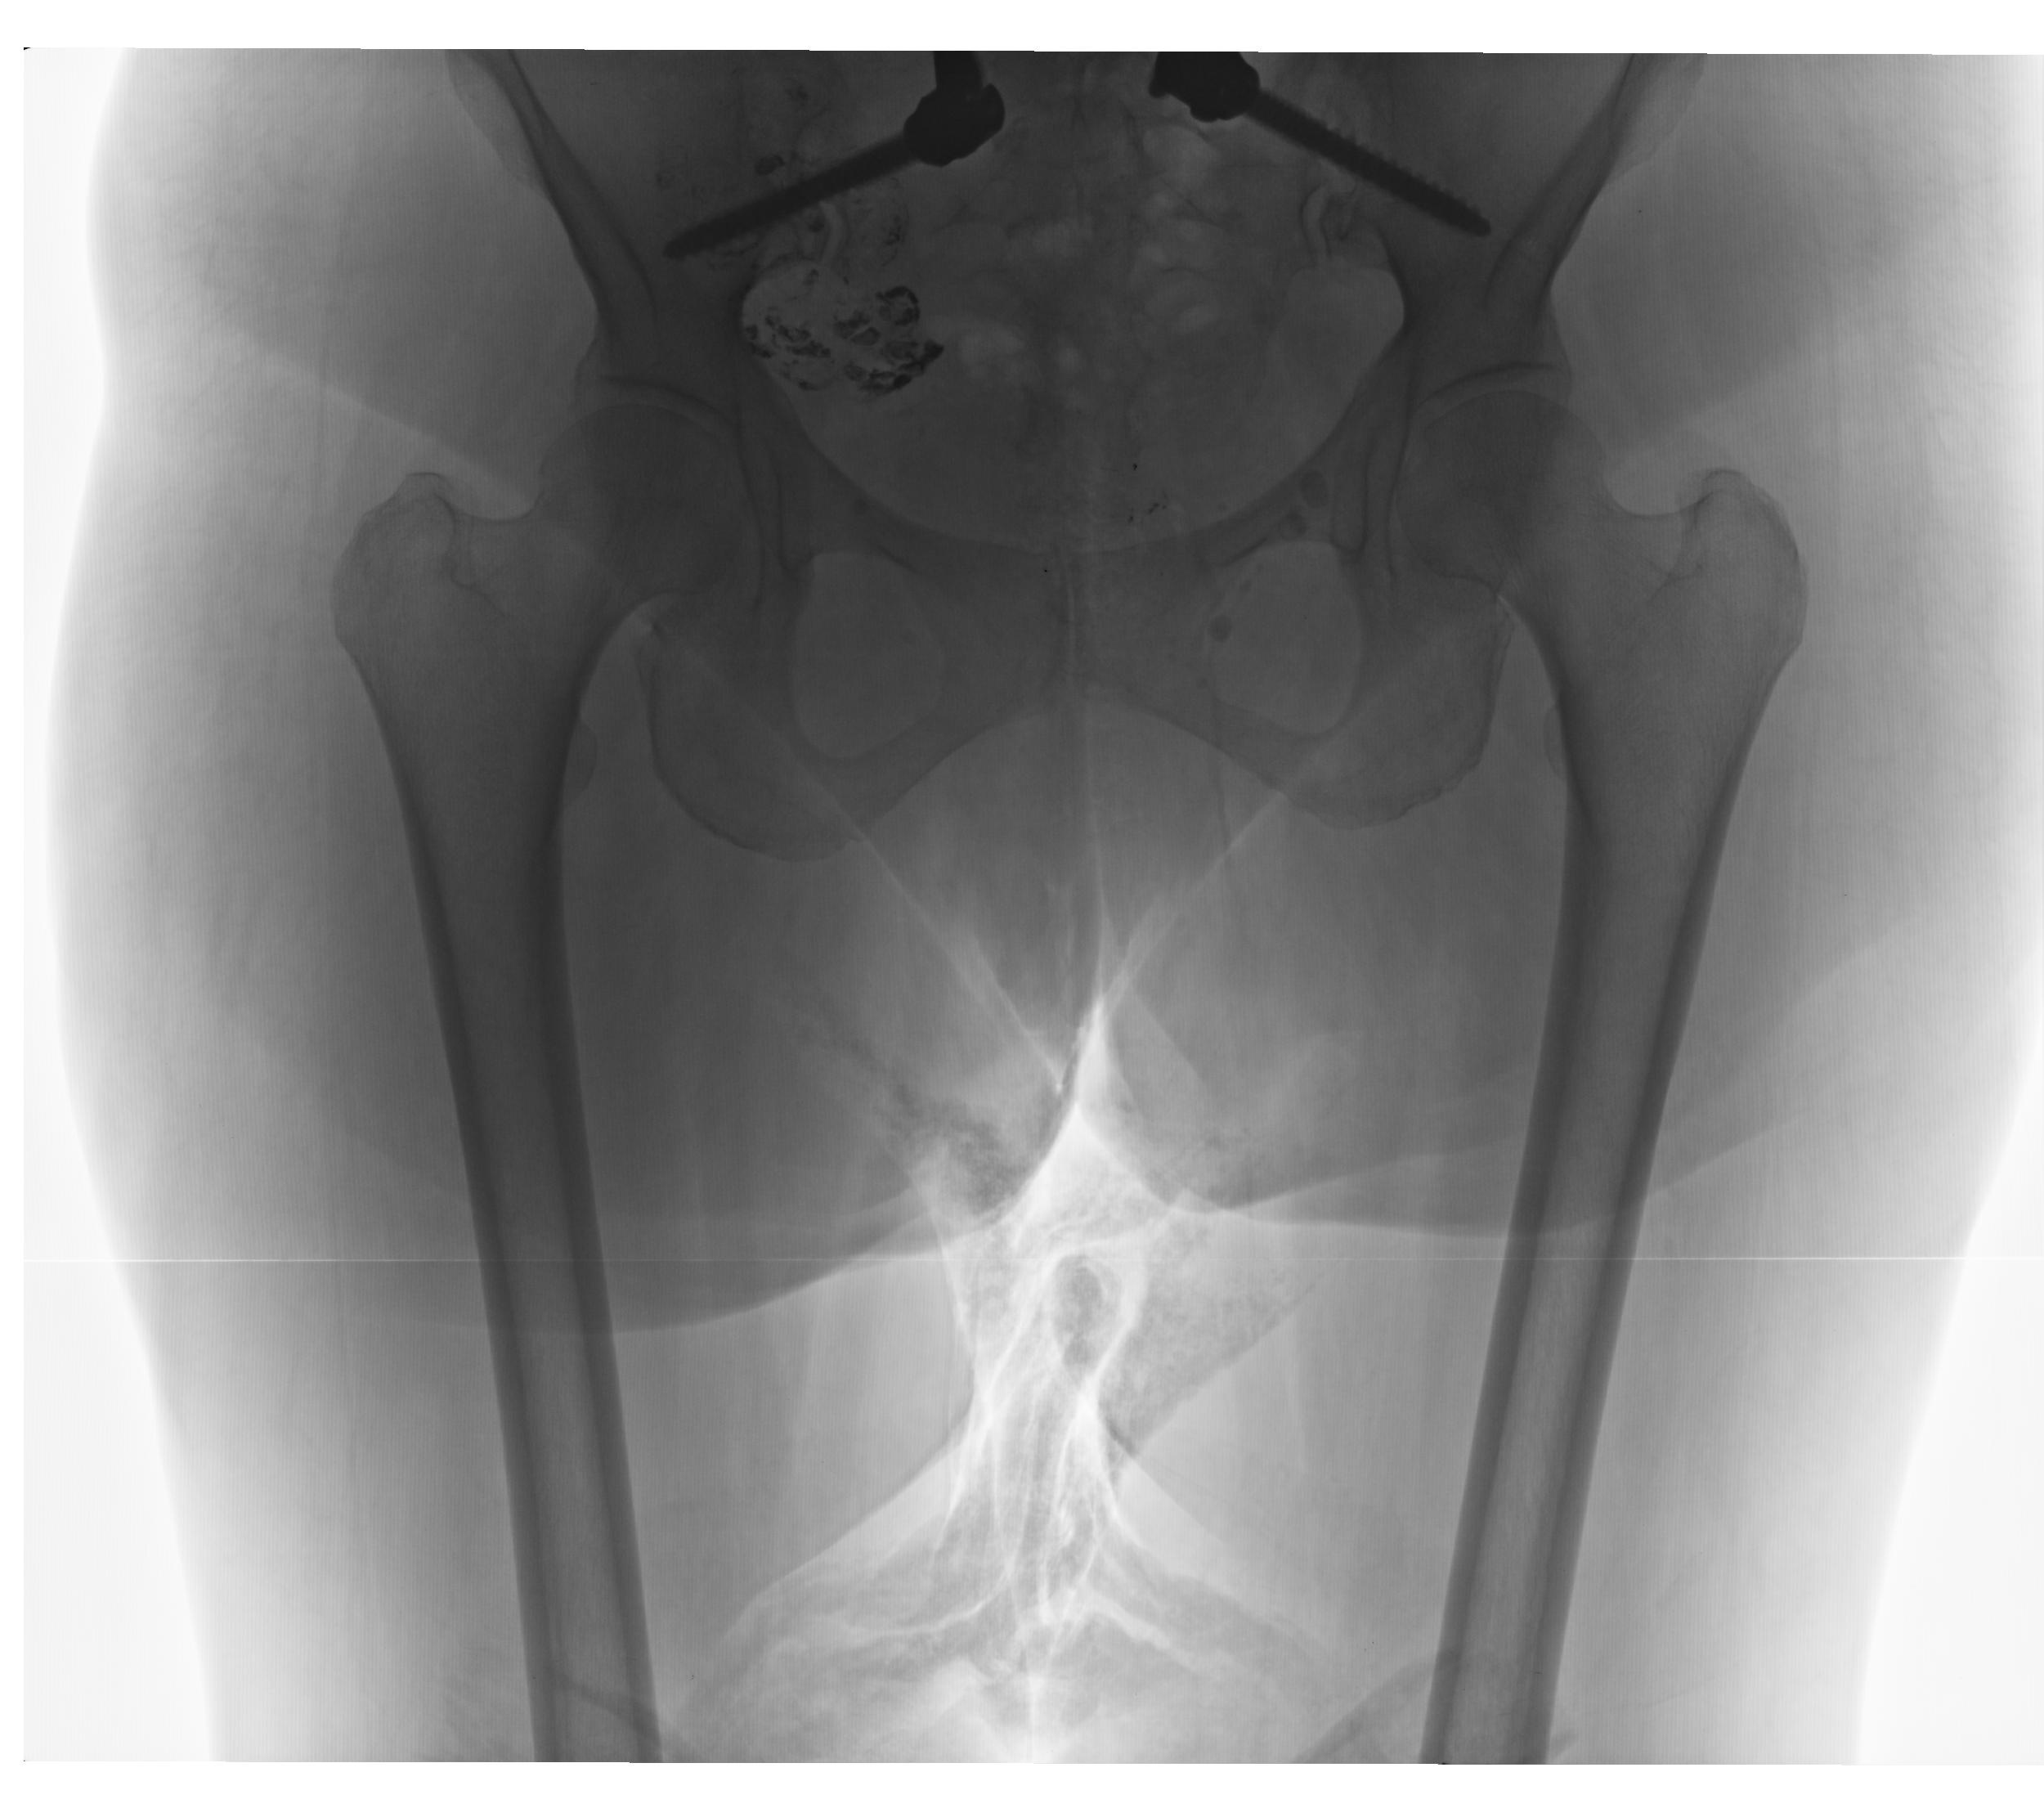
View: PA
Implant manufacturer: medtronic solera